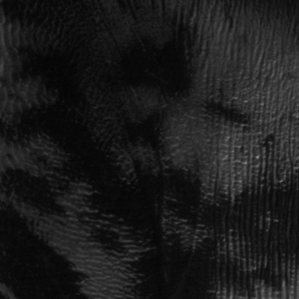
Label: frost